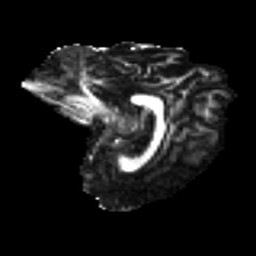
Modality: FA
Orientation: sagittal
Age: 34
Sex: female
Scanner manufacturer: ge
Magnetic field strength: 3 T
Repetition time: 7.8 s
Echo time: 0.0606 s